Interaction volume radius: 5 \u00c5
Interaction volume height: 20 \u00c5
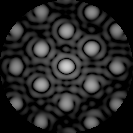
Disorder parameter: 0.1074